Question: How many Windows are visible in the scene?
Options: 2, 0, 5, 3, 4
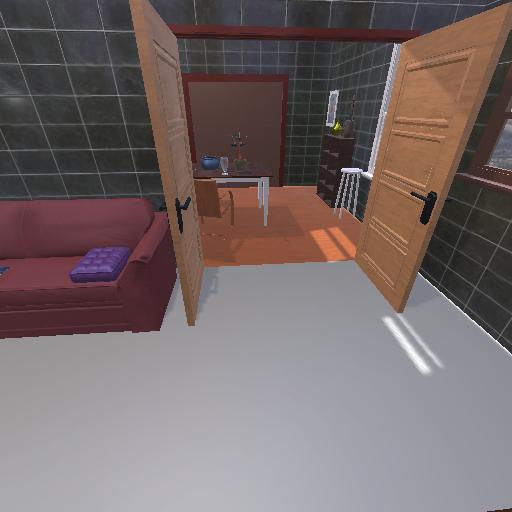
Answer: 2